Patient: sex M, age 58
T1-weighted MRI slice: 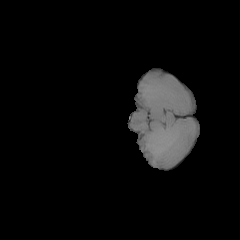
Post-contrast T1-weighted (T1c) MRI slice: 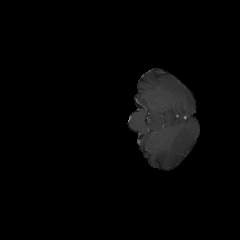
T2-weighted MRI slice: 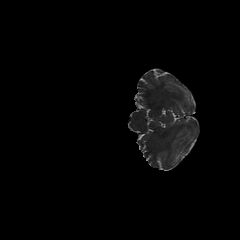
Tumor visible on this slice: no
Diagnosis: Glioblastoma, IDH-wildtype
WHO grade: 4